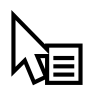
Cursor type: context_menu
OS/theme: linux-apple-cursor
Variant: white